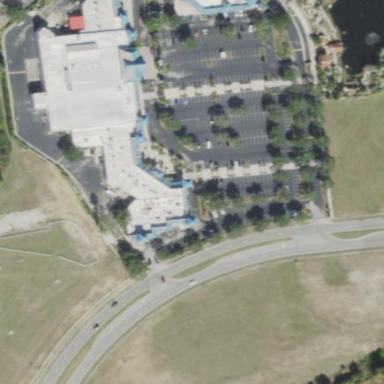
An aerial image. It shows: Retail building.